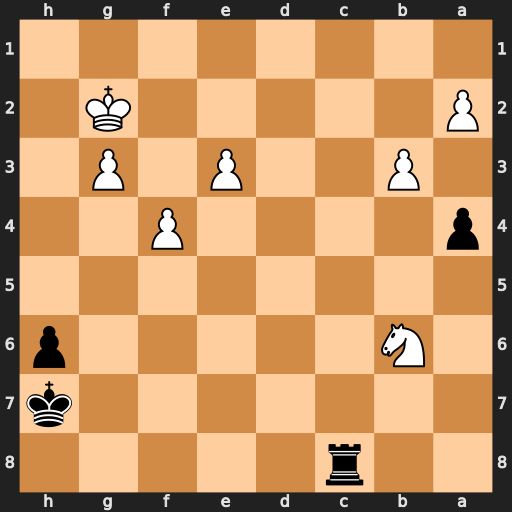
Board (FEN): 2r5/7k/1N5p/8/p4P2/1P2P1P1/P5K1/8
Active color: b
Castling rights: -
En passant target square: -
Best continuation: Rc2+ Kf3 a3 Nc4 Rxa2